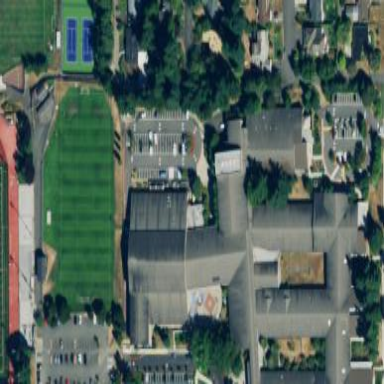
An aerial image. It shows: School.